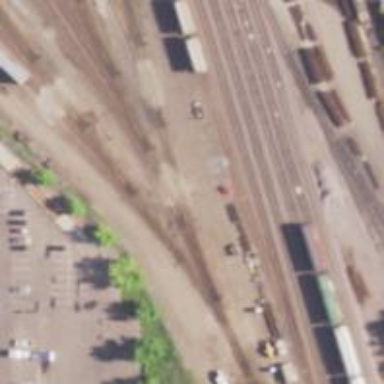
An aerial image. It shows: Railway yard.